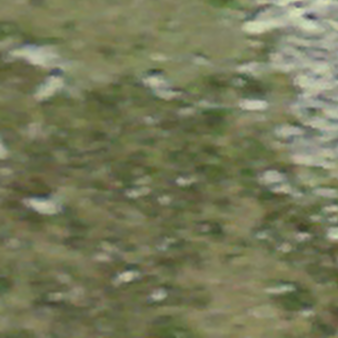
Label: other